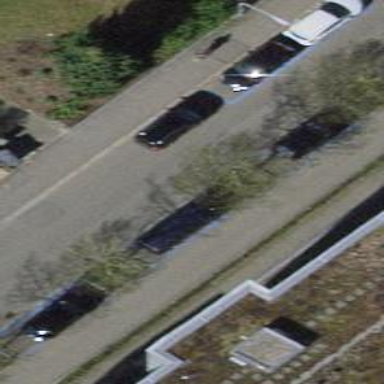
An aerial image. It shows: Avenue lined with trees.